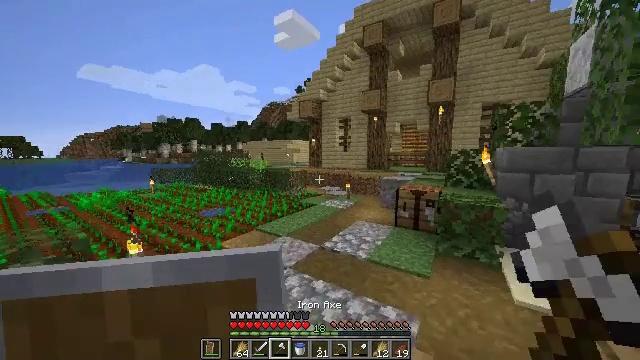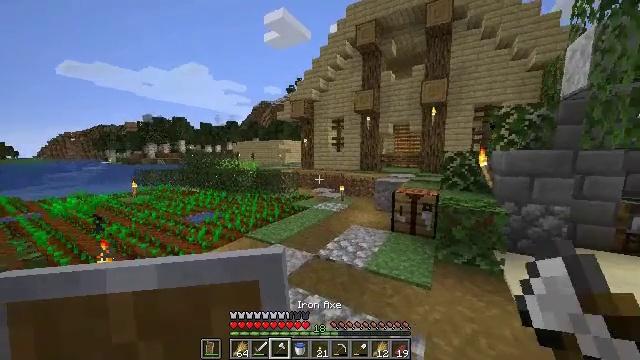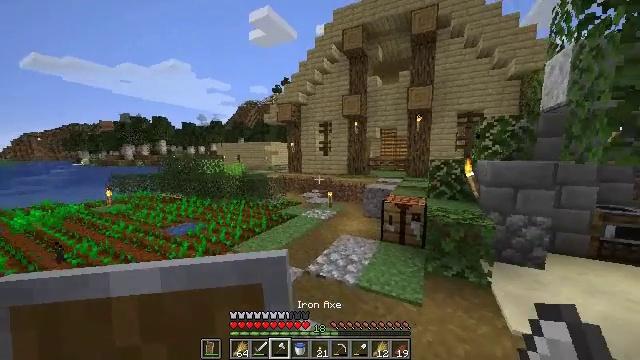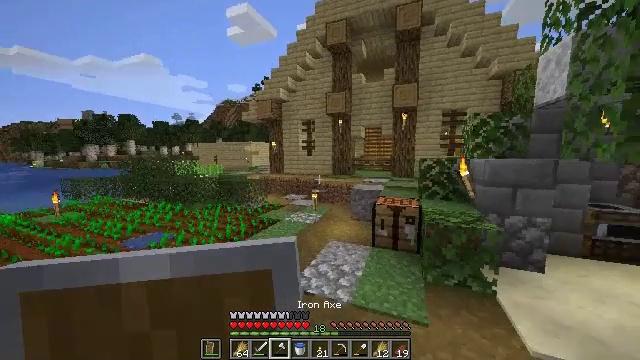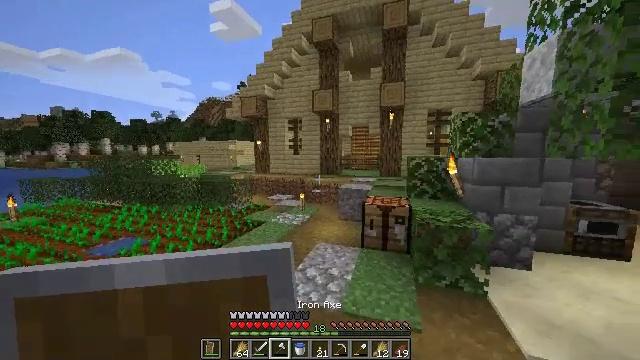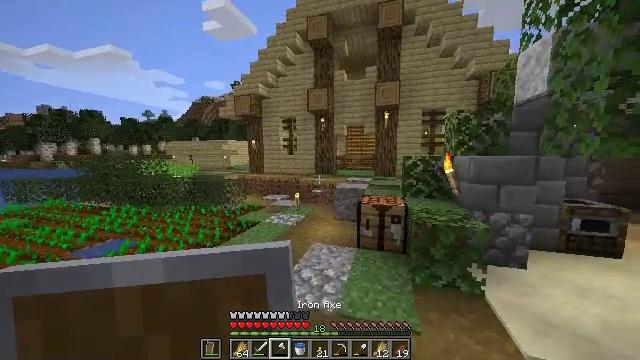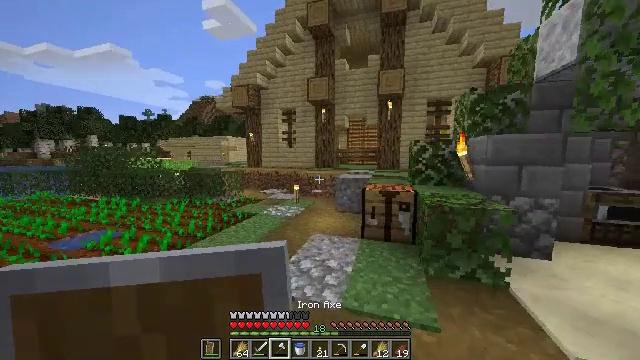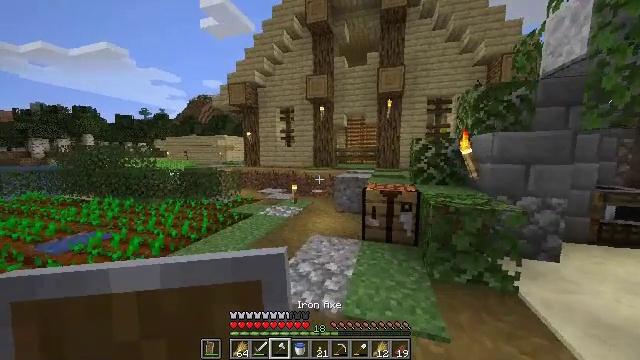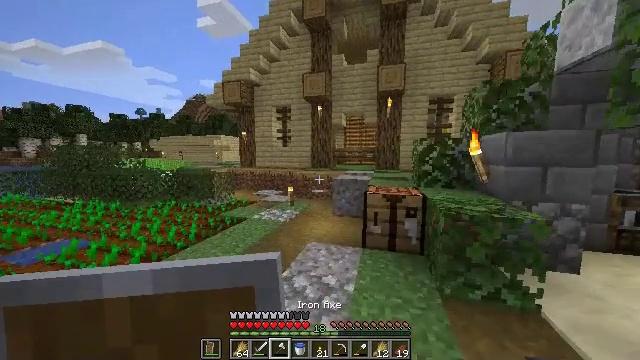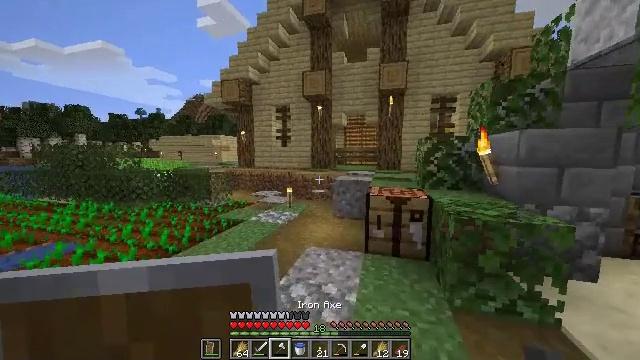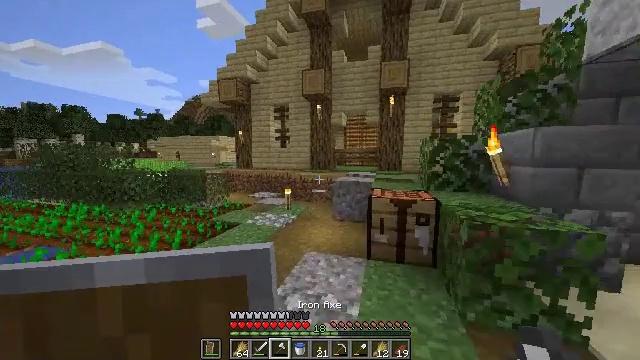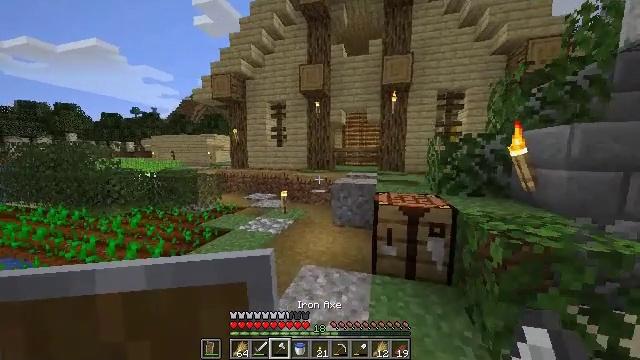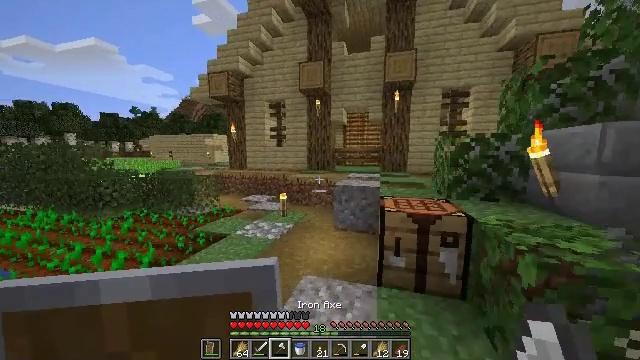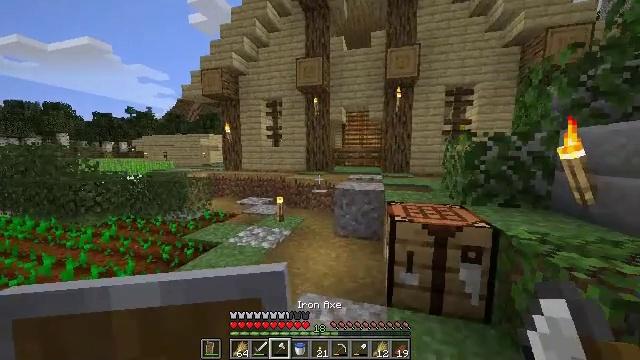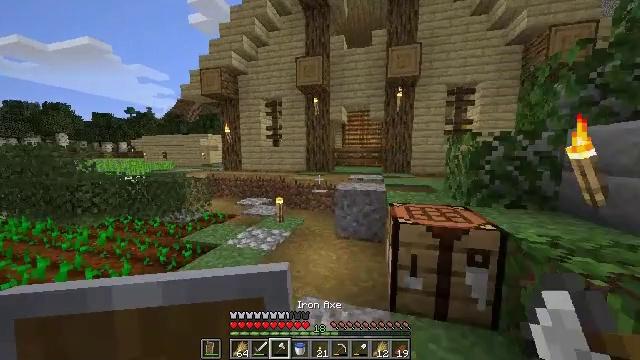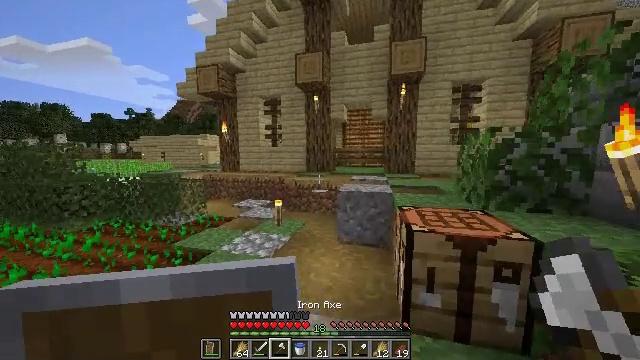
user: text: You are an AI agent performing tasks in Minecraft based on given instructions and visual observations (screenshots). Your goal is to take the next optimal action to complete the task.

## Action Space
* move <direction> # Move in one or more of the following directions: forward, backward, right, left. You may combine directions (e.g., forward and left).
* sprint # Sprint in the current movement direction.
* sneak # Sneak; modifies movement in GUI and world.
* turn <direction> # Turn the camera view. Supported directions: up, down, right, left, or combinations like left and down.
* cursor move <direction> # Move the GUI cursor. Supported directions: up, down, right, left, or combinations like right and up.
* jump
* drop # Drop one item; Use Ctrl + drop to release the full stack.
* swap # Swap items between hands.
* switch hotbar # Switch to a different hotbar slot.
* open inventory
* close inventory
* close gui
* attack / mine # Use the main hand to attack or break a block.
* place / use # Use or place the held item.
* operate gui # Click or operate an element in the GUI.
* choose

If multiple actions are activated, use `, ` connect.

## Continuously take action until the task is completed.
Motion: motion action
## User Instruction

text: Break the oak fence gate to collect it.
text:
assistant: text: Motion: move forward, turn right
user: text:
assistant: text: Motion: move forward, turn right
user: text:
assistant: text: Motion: move forward, turn right
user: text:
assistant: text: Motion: move forward, turn right
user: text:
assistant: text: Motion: move forward, turn right
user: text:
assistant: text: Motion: move forward
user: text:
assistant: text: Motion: move forward
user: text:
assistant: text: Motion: move forward
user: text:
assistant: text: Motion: move forward
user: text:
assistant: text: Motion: move forward
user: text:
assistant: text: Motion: move forward
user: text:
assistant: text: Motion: move forward
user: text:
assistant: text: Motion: move forward
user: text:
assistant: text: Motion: move forward
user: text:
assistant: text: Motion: move forward
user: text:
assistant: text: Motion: move forward
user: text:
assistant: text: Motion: move forward
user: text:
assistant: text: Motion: move forward
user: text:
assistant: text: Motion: move forward
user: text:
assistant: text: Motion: move forward
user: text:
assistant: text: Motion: move forward, turn right
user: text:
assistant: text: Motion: move forward, turn right
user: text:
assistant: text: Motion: move forward, turn right
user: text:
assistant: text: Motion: move forward, turn right
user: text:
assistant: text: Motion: move forward
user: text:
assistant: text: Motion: move forward, turn right and down, jump
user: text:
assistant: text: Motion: move forward, turn right and down, jump
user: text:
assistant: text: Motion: move forward, turn down, jump
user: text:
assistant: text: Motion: move forward, turn down, jump
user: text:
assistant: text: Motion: move forward, jump